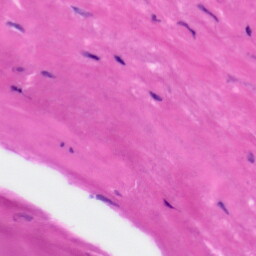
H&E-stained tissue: Tonsil